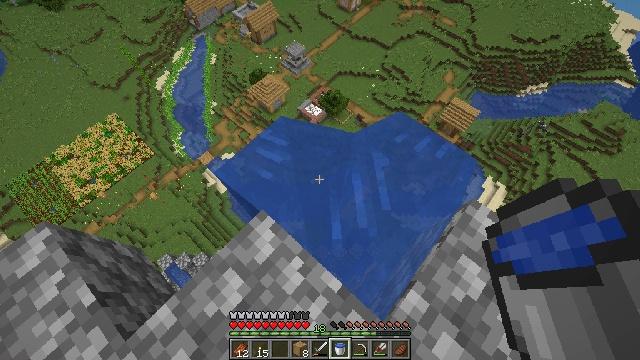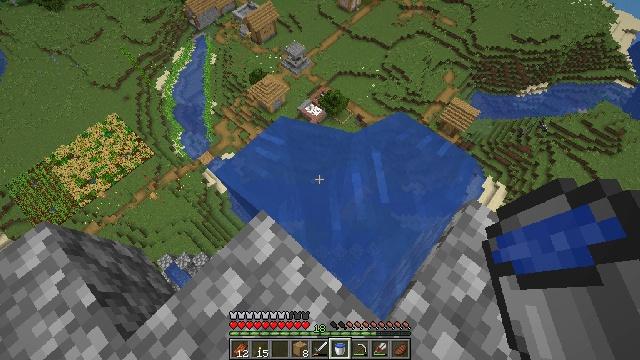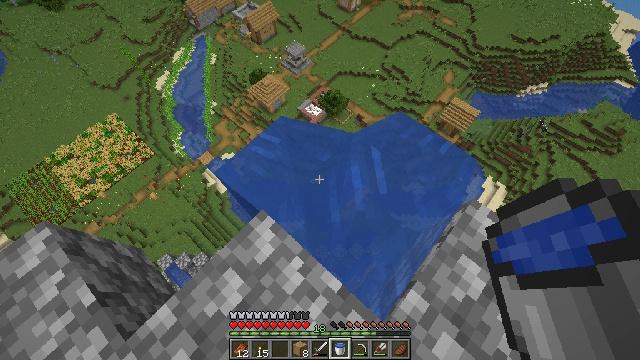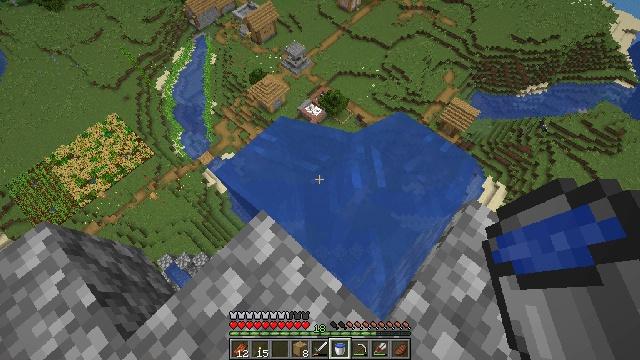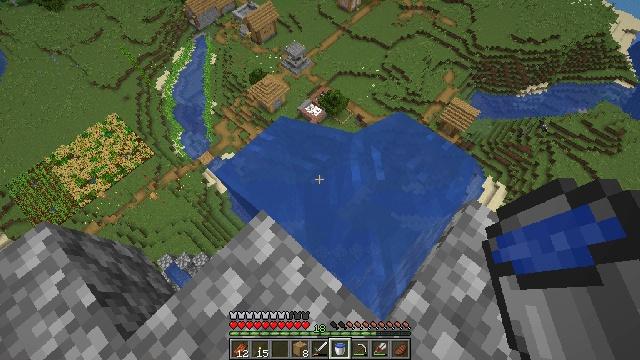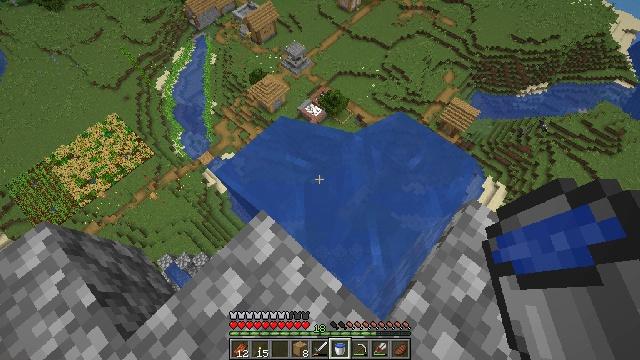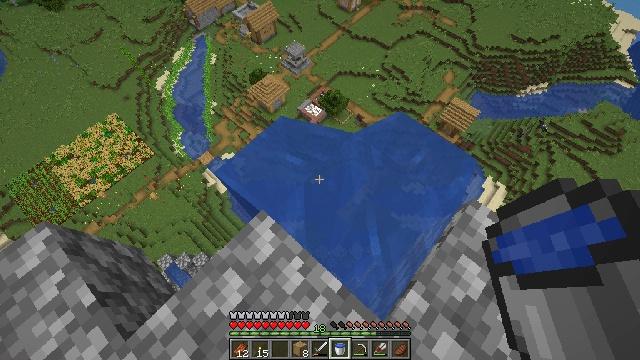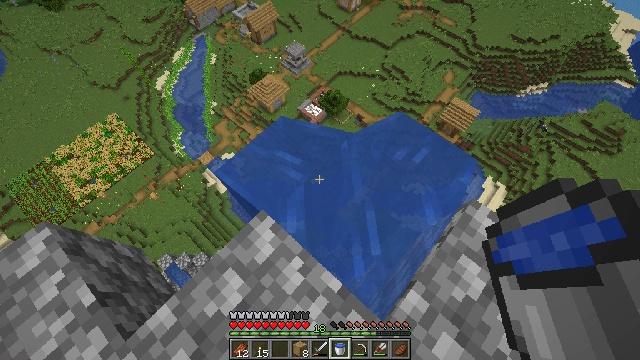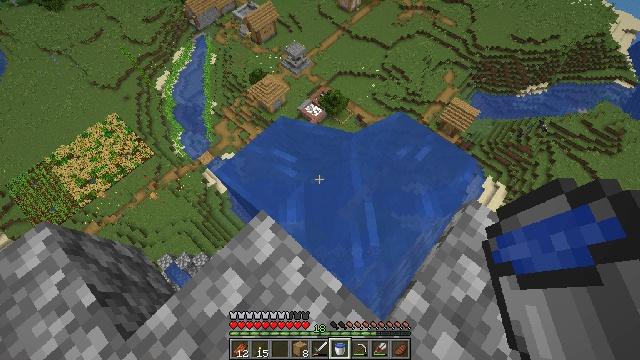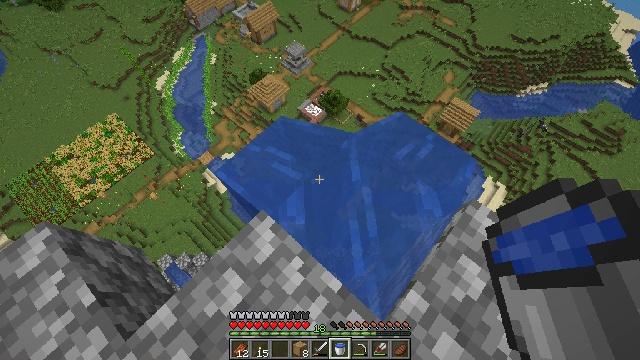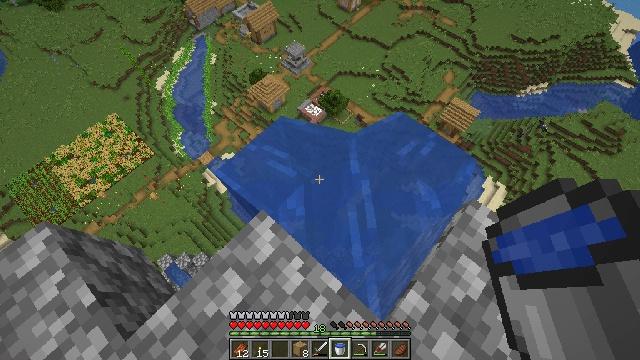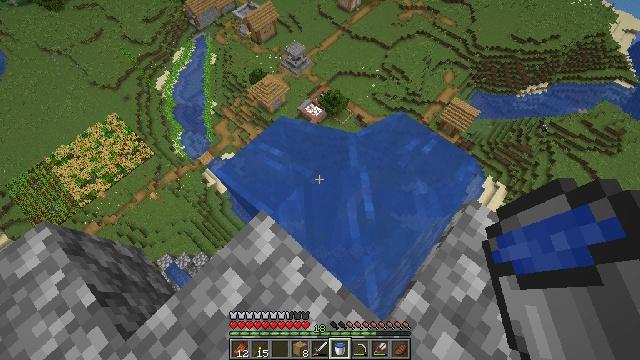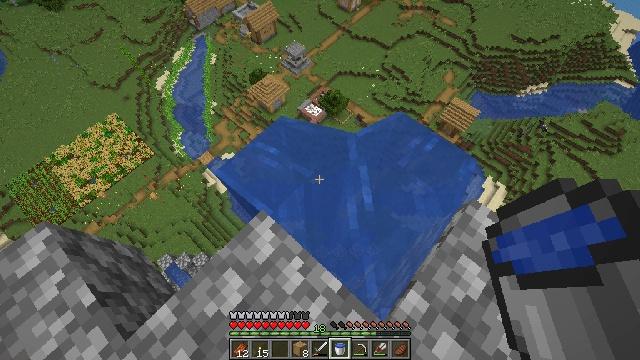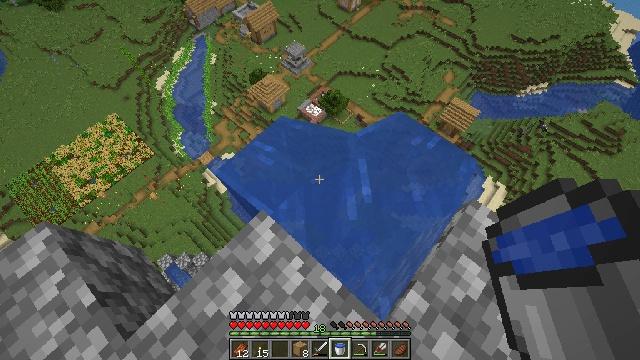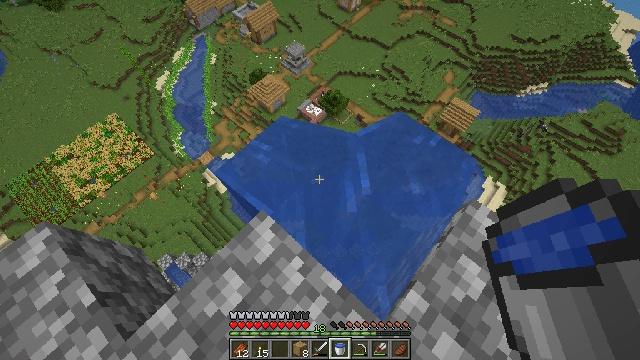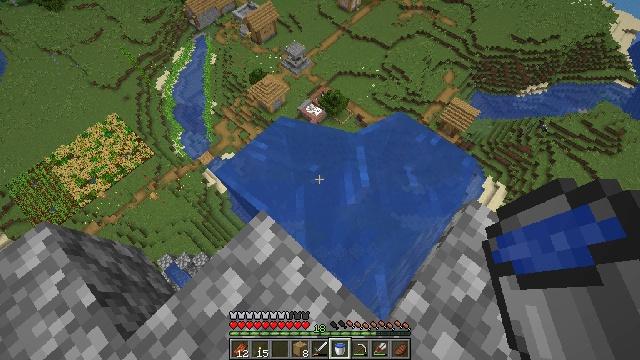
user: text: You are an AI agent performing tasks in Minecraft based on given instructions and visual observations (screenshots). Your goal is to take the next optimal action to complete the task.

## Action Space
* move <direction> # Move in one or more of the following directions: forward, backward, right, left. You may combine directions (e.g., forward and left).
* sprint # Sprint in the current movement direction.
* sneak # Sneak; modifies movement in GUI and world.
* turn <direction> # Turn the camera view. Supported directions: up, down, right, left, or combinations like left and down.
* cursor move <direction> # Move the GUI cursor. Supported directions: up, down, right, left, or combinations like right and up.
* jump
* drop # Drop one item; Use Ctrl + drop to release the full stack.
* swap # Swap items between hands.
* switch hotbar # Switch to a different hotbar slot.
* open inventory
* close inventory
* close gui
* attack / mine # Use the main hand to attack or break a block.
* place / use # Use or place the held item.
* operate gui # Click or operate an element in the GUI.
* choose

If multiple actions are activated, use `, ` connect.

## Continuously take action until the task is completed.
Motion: motion action
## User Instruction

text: Use raw beef and coal to make cooked beef.
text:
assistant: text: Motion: no_op
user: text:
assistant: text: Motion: no_op
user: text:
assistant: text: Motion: no_op
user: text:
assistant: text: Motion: no_op
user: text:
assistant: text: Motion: no_op
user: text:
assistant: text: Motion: no_op
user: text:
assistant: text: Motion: no_op
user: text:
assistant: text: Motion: no_op
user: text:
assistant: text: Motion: no_op
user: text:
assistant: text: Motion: no_op
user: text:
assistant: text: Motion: no_op
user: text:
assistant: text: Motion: no_op
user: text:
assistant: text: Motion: no_op
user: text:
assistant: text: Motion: no_op
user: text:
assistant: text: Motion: no_op
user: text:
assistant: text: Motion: no_op
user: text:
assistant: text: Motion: no_op
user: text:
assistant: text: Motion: no_op
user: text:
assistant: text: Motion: no_op
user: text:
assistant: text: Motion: no_op
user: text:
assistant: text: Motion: no_op
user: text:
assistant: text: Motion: no_op
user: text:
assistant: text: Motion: no_op
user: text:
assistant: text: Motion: no_op
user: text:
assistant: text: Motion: no_op
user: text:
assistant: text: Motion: no_op
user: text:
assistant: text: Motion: no_op
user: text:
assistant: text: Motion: no_op
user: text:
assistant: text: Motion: no_op
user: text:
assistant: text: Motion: no_op